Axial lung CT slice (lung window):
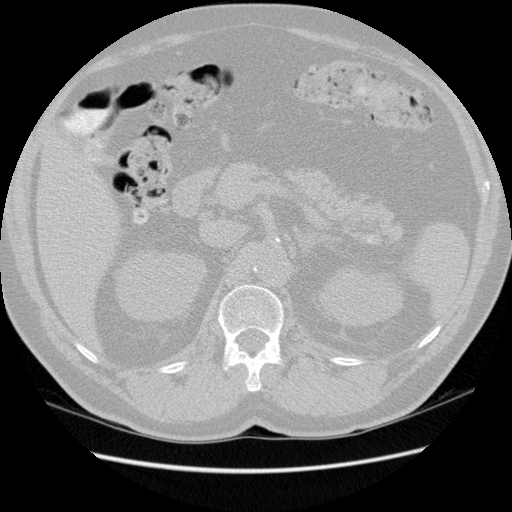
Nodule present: no